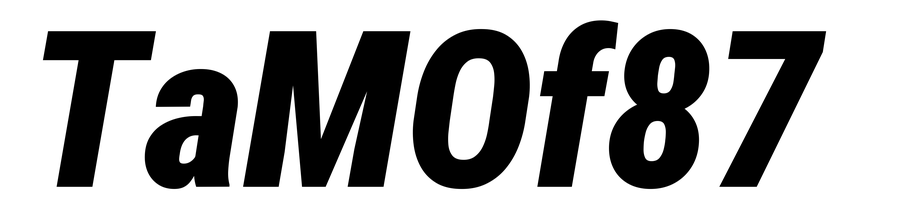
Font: Roboto-Italic_Condensed_Black_Italic